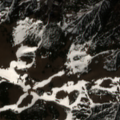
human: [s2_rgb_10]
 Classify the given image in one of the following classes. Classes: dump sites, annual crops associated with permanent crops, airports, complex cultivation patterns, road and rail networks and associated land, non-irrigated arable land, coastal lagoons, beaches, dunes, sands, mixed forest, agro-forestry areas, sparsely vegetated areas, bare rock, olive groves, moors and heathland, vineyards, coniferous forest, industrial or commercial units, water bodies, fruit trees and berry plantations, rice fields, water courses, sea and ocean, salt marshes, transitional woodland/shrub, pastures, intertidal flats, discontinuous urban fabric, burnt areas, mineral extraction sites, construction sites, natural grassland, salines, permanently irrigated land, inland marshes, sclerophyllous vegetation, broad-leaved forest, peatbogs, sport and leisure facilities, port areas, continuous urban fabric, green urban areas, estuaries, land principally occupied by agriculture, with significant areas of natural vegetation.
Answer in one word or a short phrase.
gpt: mixed forest, natural grassland, moors and heathland, bare rock